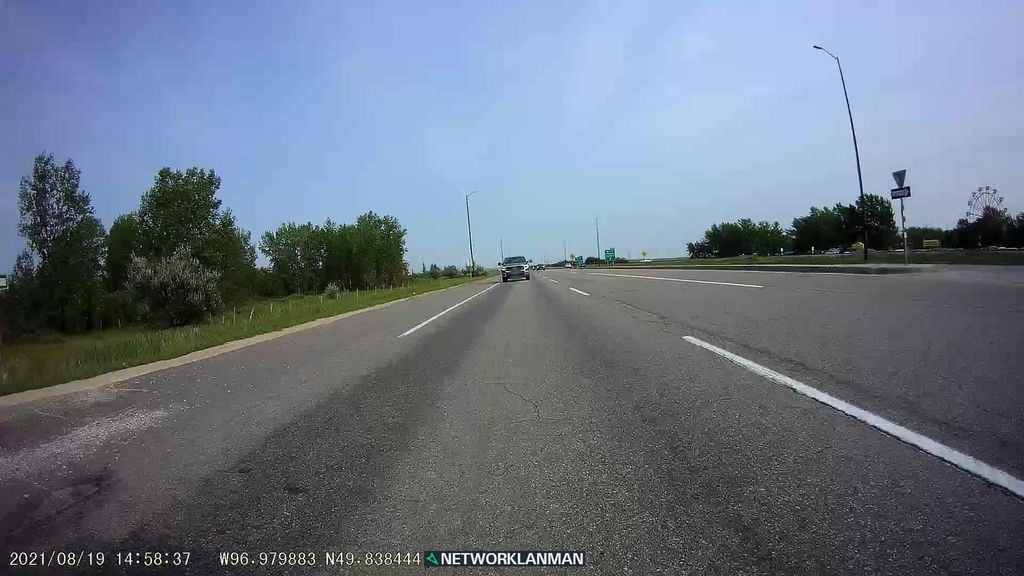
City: winnipeg